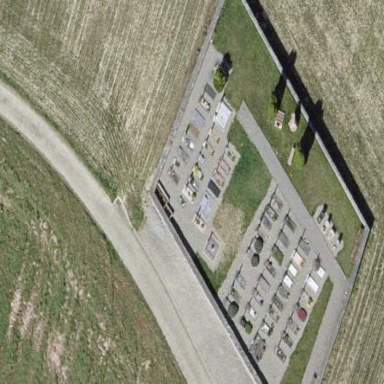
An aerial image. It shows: Cemetery.